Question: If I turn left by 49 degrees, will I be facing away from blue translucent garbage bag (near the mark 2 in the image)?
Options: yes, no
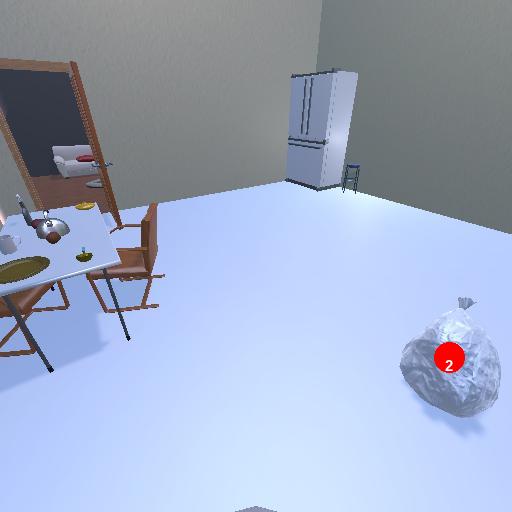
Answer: yes